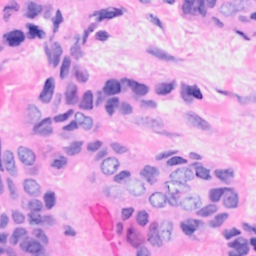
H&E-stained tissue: Breast